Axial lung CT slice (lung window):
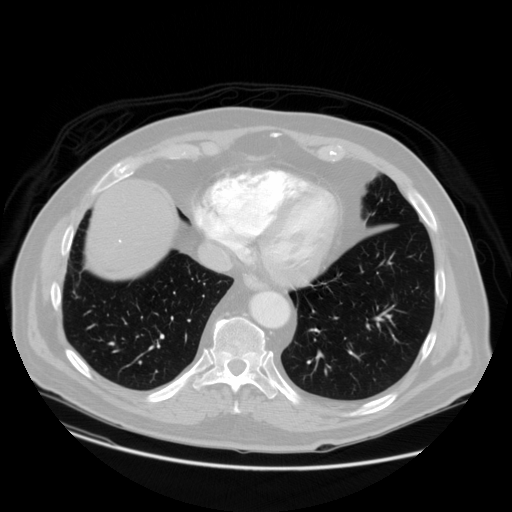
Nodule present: no